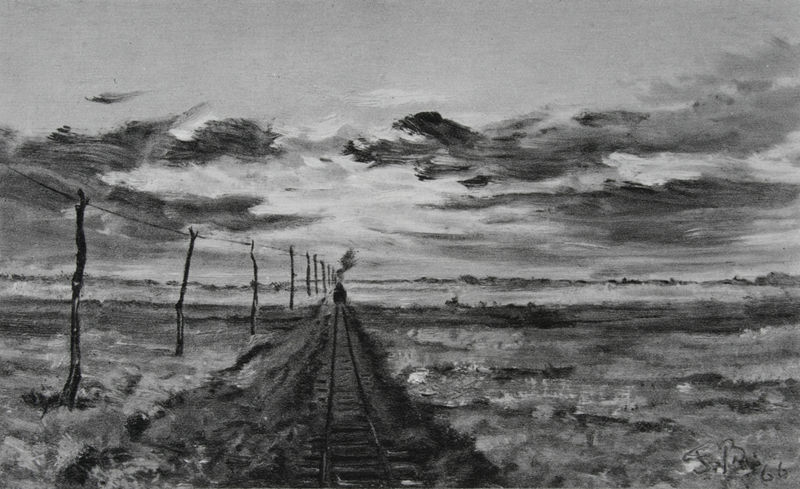
Titel: Sonnenaufgang über der Pacifiquebahn
Künstler: Frank Buchser
Institution: Privatbesitz
Schlagwörter: gemälde, himmel, meer, schatten, weiß, wolken, bäume, landschaft, abend, grau, holz, licht, schwarz, zeichnung, gras, weg, wiese, wolke, zaun, malerei, signatur, öl, dämmerung, ebene, feld, felder, ferne, horizont, natur, weite, wind, flach, qualm, rauch, sonne, wiesen, traurig, turm, papier, düster, perspektive, leine, mast, datierung, leer, zug, monochrom, signiert, amerika, grisaille, masten, strom, dampf, turner, unwetter, balken, steppe, grass, foto, pfahl, kabel, schwarzweiss, wolkig, monogramm, schawrz, strecke, bahn, eisenbahn, lok, lokomotive, verkehr, bahngleis, dampflok, dampflokomotive, gleis, gleise, lock, schiene, schienen, rauchwolke, usa, ankunft, telefon, fotographie, reproduktion, fahrzeug, leitungen, oberleitung, stromleitung, stromleitungen, strommasten, telefonmasten, handzeichnung, stützpfeiler, dampflock, zugfahrt, leitung, prärie, datiert, entgegen, duster, telegrafenmasten, düsterkeit, wilder westen, bahnstrecke, telegrafenleitungen, telegraphenmasten, neue welt, elektritität, elektritzität, g.b., dusterkeit, bahnlinie, eisenbahnlandschaft, 1966, bahnschwellen, eisehnbahn, bhanlinie, eingleisig